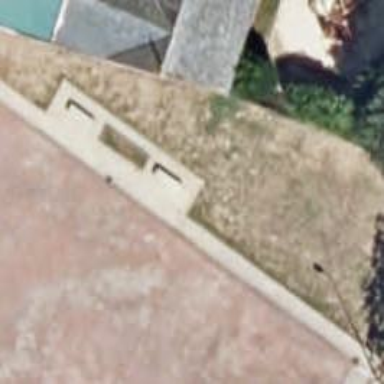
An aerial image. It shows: Bench.